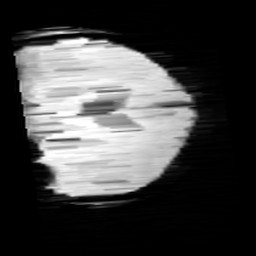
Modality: minIP
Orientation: coronal
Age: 11
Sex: male
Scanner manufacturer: siemens
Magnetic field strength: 3 T
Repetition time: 0.027 s
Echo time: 0.02 s